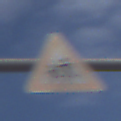
Verkehrszeichen: KinderRechts
Umgebung: Outdoor, Nature
Tageszeit: Midday
Wetter: PartlyCloudy
Licht: Natural
Jahreszeit: NotSpecified
Kontrast: MediumContrast